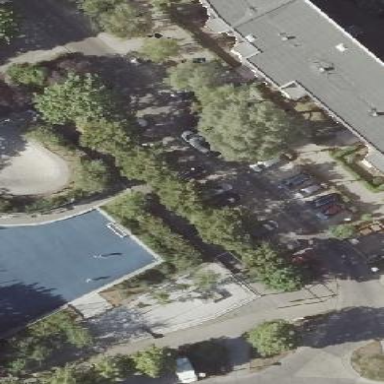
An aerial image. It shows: Street side parking on concrete surface.